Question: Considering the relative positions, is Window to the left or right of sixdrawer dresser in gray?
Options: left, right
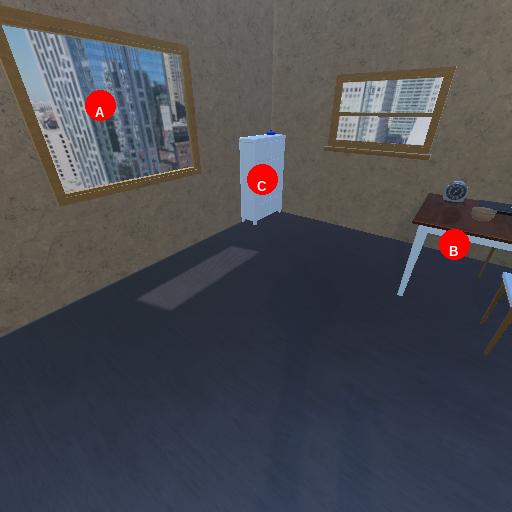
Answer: left